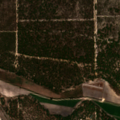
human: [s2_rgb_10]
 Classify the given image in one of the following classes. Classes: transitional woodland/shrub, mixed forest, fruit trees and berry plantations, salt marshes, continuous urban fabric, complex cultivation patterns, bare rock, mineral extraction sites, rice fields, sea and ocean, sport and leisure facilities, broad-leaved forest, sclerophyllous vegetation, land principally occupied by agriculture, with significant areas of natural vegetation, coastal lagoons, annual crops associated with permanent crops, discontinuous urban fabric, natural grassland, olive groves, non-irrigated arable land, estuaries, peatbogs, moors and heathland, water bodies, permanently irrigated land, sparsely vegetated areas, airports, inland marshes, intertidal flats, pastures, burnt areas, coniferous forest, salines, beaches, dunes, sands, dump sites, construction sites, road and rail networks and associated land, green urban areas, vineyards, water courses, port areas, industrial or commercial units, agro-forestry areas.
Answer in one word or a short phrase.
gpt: permanently irrigated land, coniferous forest, transitional woodland/shrub